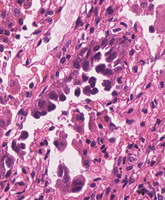
Tumor epithelial tissue: yes
Tumor-associated stroma tissue: yes
Normal tissue: no